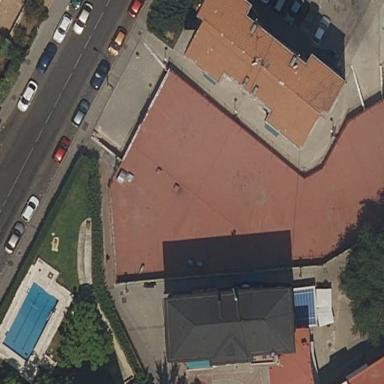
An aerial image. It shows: Building that houses supermarket.